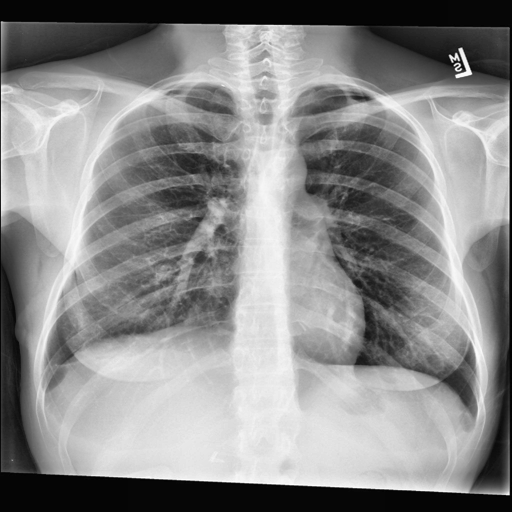
Finding: NORMAL